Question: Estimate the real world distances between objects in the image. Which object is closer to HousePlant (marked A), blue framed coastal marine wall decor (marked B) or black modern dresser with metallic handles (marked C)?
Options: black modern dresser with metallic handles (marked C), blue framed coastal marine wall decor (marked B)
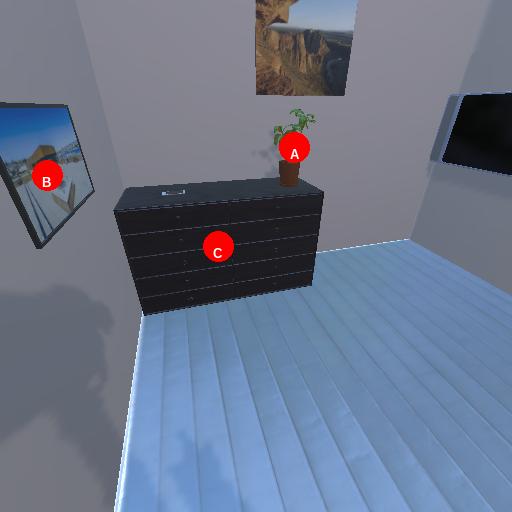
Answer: black modern dresser with metallic handles (marked C)